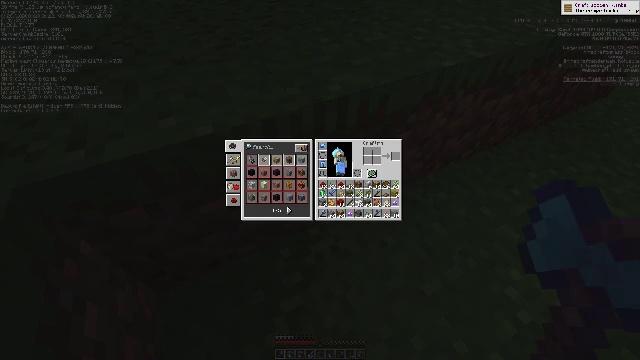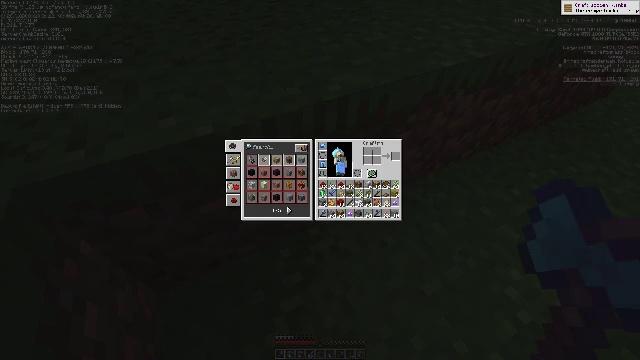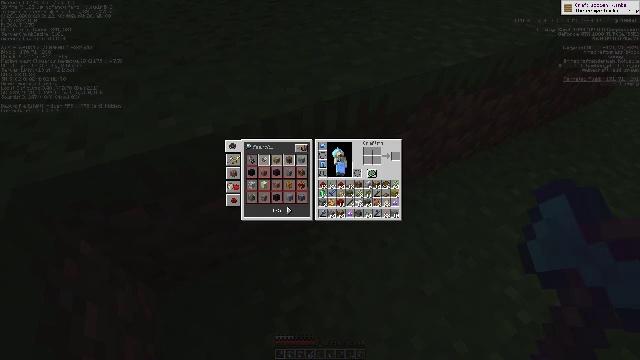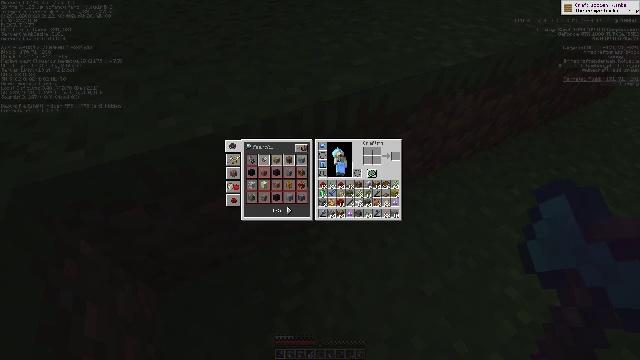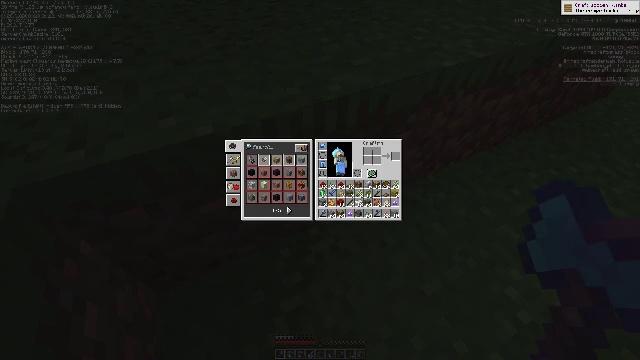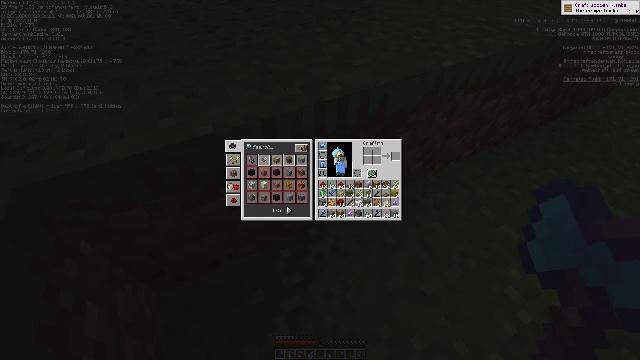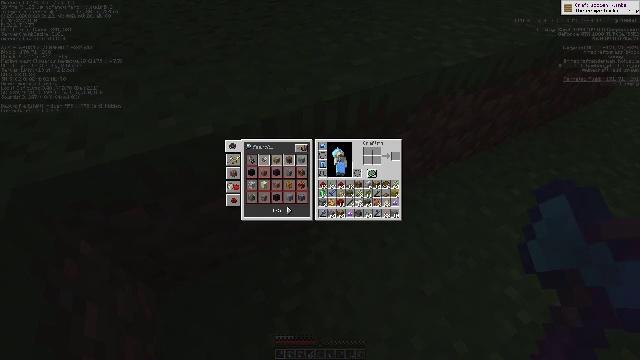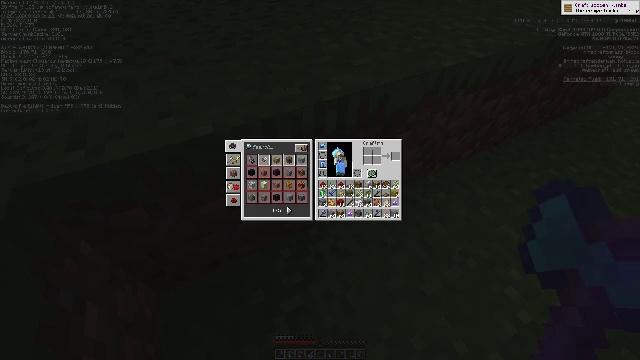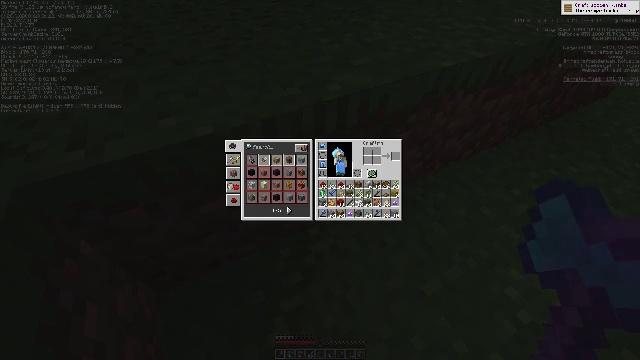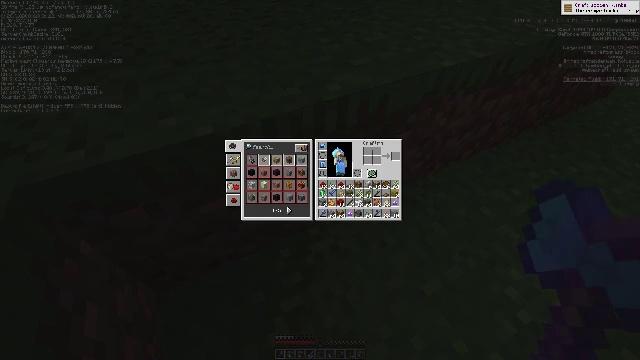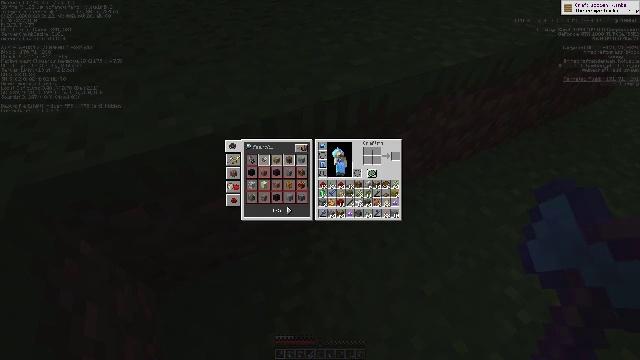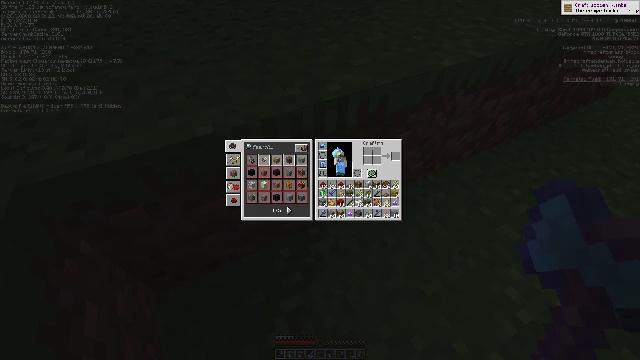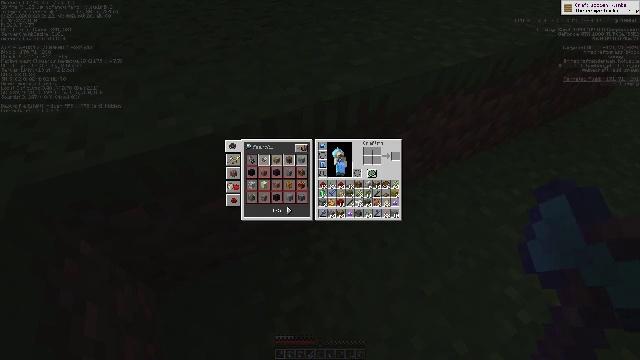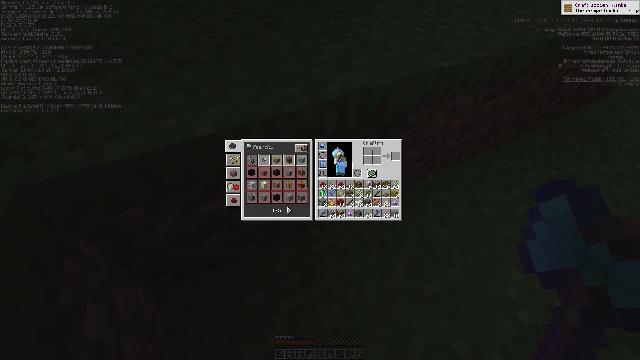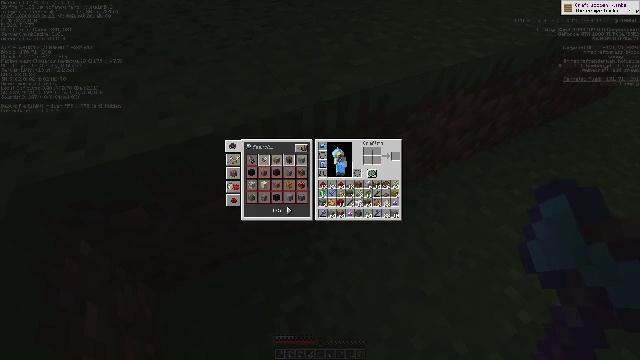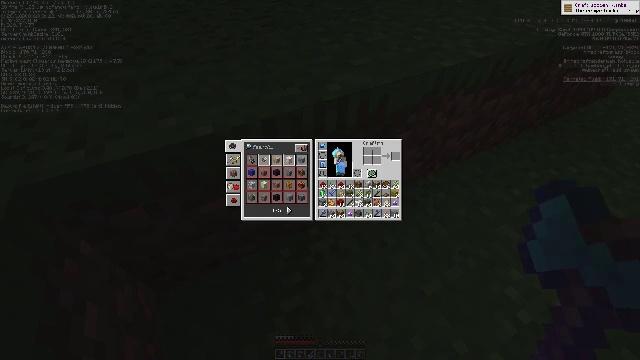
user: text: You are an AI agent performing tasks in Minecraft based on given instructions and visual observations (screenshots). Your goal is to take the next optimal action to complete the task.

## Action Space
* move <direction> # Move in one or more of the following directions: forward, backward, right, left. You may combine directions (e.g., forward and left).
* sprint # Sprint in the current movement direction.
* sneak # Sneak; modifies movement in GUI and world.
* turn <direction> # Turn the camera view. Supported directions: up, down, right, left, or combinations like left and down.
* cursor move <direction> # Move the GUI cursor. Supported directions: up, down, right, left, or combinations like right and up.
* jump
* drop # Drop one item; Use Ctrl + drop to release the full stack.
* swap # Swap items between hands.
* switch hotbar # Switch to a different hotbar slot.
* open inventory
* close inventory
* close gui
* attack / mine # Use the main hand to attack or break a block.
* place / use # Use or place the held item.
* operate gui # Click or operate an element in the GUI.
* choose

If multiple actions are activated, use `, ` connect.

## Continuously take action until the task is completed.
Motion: motion action
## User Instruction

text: Drop a blaze powder.
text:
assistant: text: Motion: no_op
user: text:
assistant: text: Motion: no_op
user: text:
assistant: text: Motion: no_op
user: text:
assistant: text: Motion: no_op
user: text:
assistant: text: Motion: no_op
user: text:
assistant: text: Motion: no_op
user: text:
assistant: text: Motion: no_op
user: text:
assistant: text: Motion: no_op
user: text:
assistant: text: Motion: no_op
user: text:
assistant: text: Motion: no_op
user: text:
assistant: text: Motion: no_op
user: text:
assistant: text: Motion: no_op
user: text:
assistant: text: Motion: no_op
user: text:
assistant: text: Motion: no_op
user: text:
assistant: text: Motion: no_op
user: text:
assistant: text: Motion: no_op
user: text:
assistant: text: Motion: no_op
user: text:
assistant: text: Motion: no_op
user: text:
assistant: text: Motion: no_op
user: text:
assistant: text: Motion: no_op
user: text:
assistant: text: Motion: no_op
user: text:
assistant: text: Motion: no_op
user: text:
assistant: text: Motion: no_op
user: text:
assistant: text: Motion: no_op
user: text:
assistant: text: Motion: no_op
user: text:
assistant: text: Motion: no_op
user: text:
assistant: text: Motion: no_op
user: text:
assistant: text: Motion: no_op
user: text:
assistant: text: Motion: no_op
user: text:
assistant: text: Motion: no_op